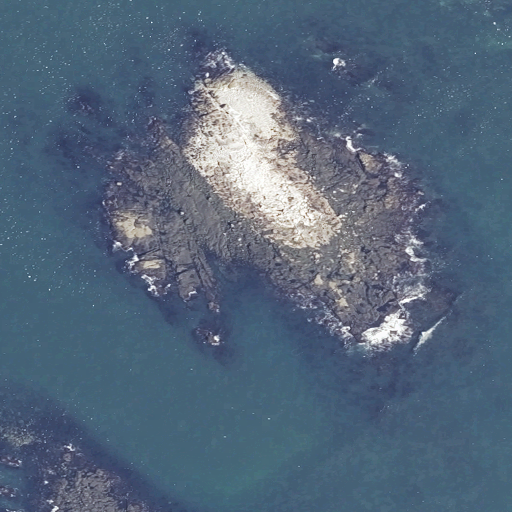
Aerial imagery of bar in Maine named Spirit Ledge containing open water, herbaceous wetlands, and barren land